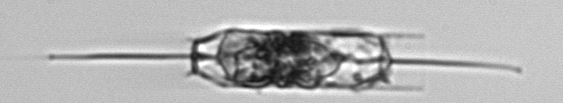
Label: Ditylum_brightwellii